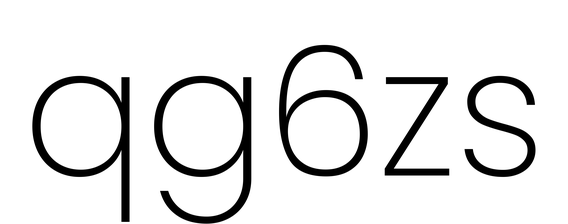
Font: Poppins-ExtraLight